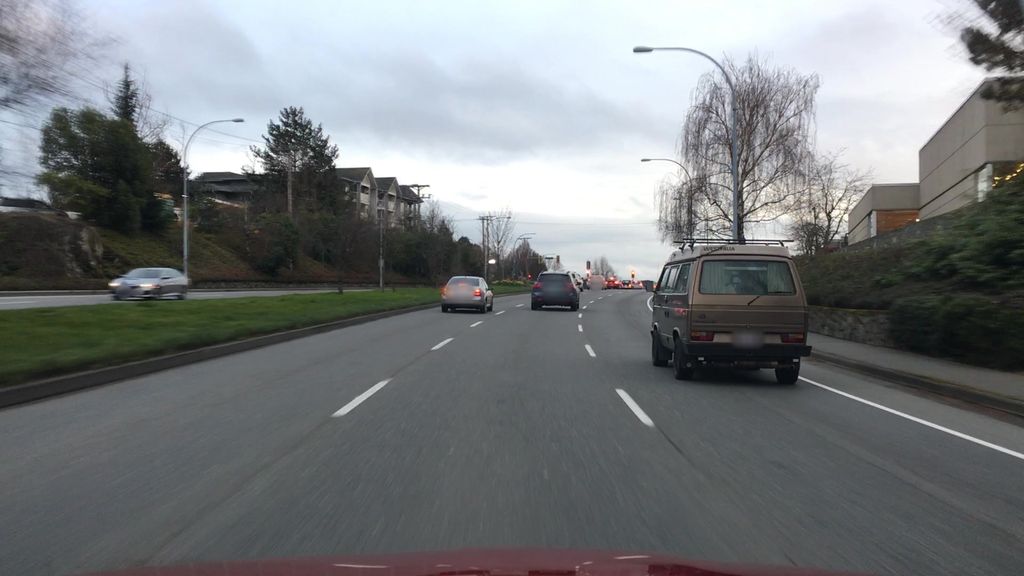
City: victoria